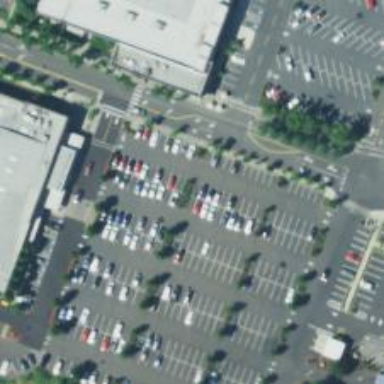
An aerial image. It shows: Trolley bay.